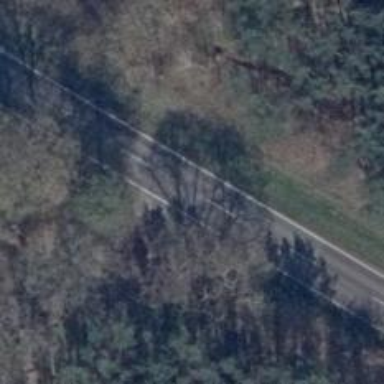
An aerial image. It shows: Secondary road with asphalt surface.